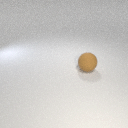
large brown rubber sphere